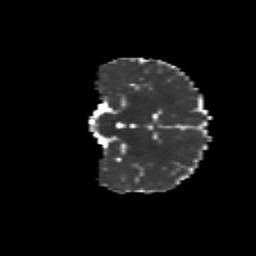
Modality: MD
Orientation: coronal
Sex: female
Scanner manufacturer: siemens
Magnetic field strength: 3 T
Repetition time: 5 s
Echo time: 0.071 s